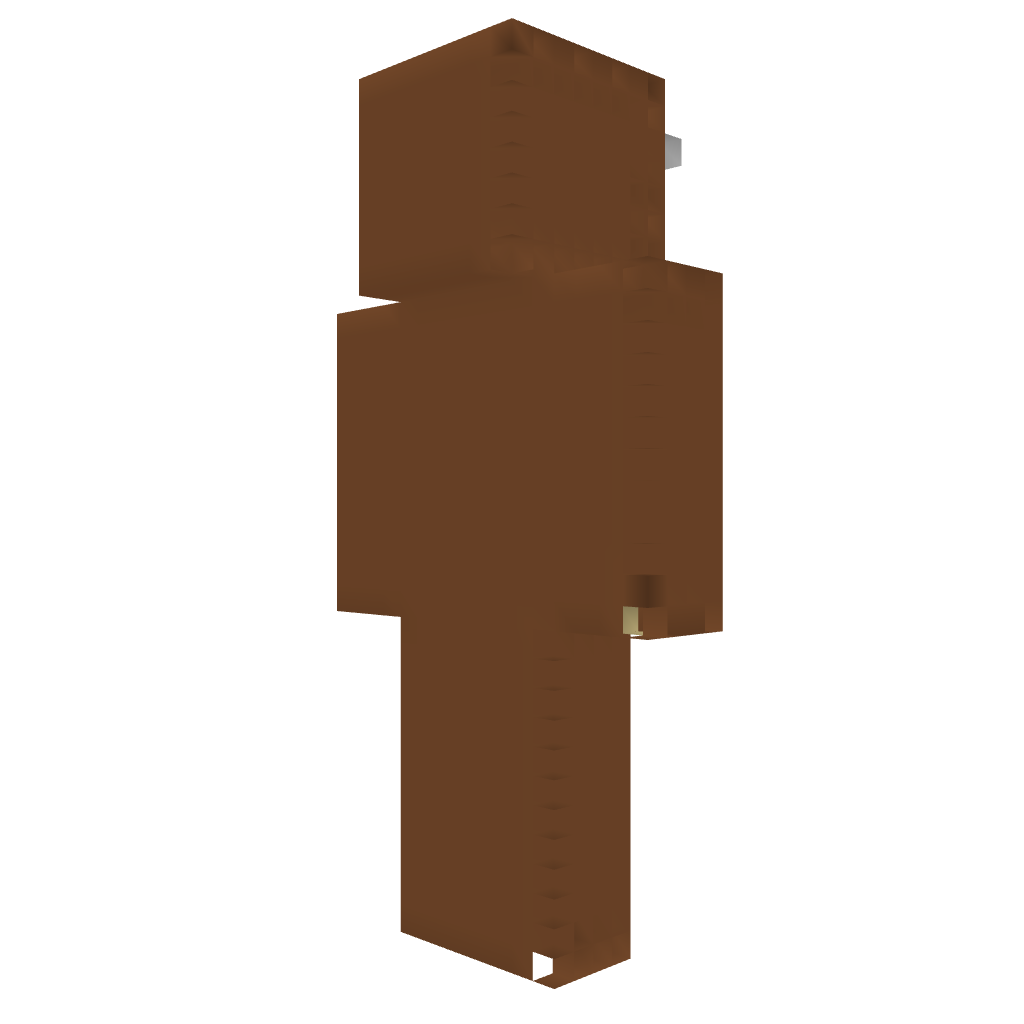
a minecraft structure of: Mr.Bear